Question: I am using the latest Google Chrome version, with DirectWrite activated, but still the font rendering is terrible..
I thought is only about Chrome's abillity and there's nothing I cant do with it, but when I used "Brackets.io"'s Live Preview with Chrome, There was a nice, smooth rendering!

I've been alse trying to add '-webkit-font-smoothing: antialiased' but it didn't work..
- <URL>
Any Suggestions?
There's no diffrence between Brackets.io's code and Chrome's (css), I tried DirectWrite and '-webkit-font-smoothing: antialiased' but no solution.
I think its about something on chrome's config, that bracket.io probably changed.
Now I'm sure its a problem about my chrome browser.
I went to another computer running the latest chrome and the rendering is good..
Is there a setting inside of chrome for it except DirectWrite?
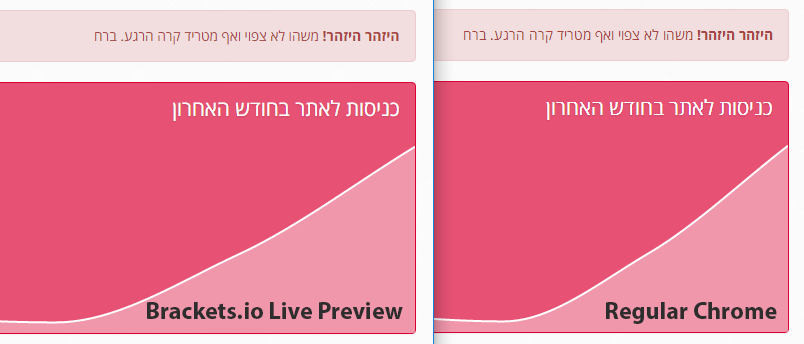
Answer: I Found my answer, the problem was .
The in chrome ignores So the font wont be smooth.
I Just and the text became smoother.